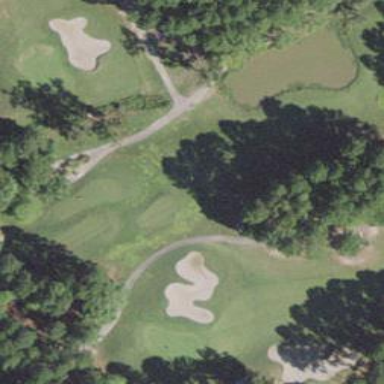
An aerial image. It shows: Rough area on grassy golf course.